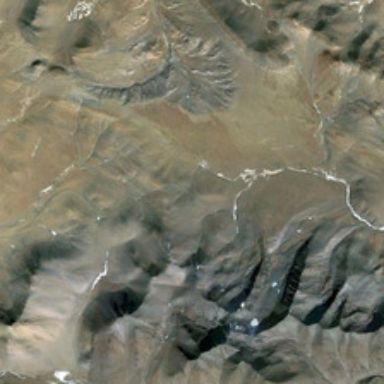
It is a piece of irregular khaki mountain .